Question: I ran caffe and got this output:

who can tell me what is the problem?
I will really appreciate!!
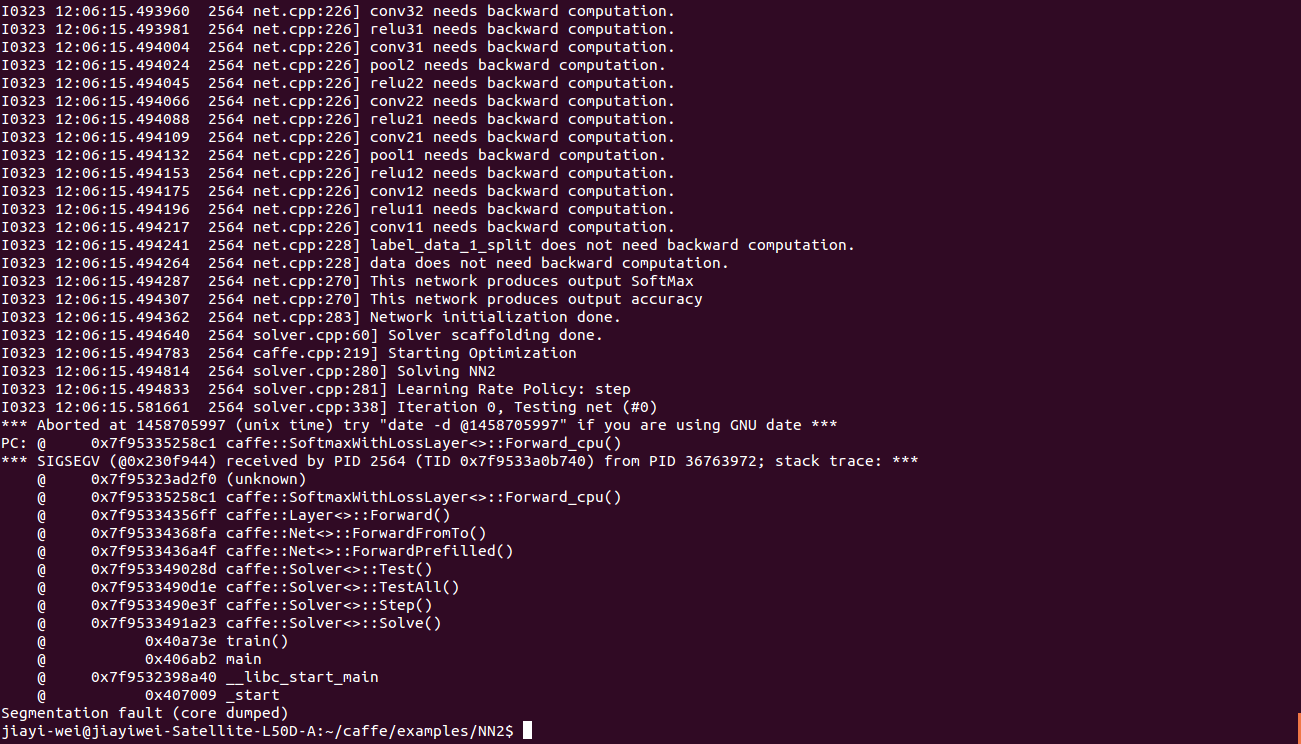
Answer: It seems like one (or more) of your label values are invalid, see <URL> for information:
> If you have an invalid ground truth label, '"SoftmaxWithLoss"' will silently access invalid memory [...] The old check only worked in DEBUG mode and also only worked for CPU.
Make sure your prediction vector length matches the number of labels you try to predict.
From your comments, it seems like you have labels in the range <URL> only predicts probabilities for 1000 classes. Thus, '"SoftmaxWithLoss"' layer tries to compute the loss for predicting label 'l'>1000, and access memory outside the probability array, resulting with a segmentation fault.